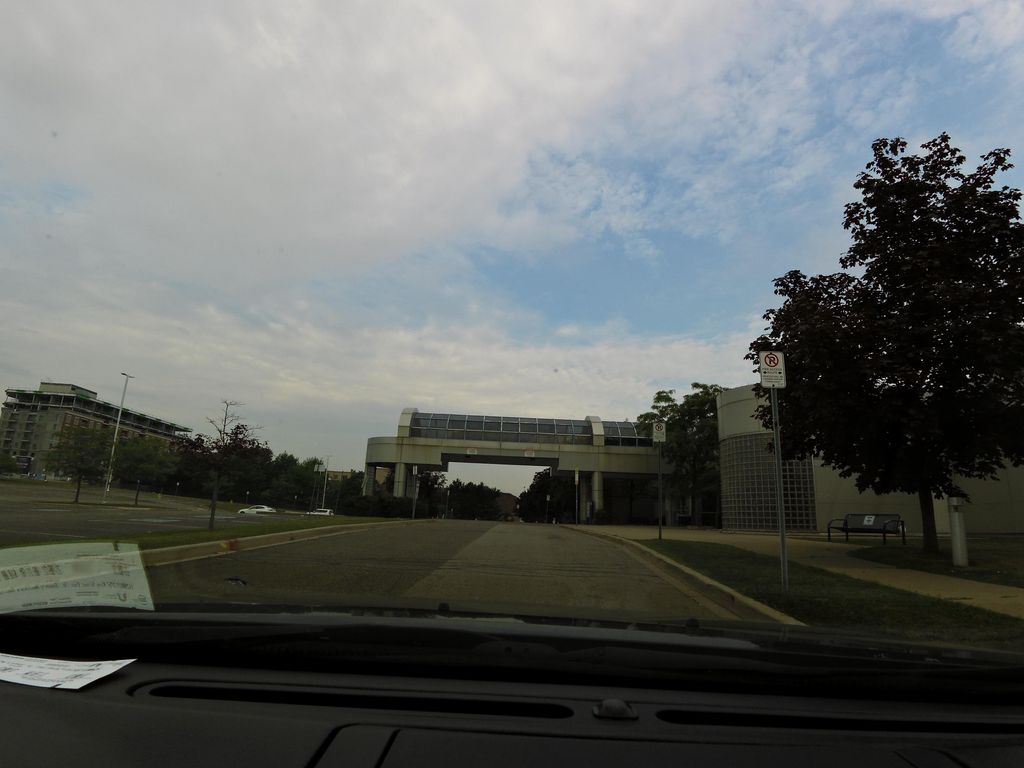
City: hamilton